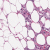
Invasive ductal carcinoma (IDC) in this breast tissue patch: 0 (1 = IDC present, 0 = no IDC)